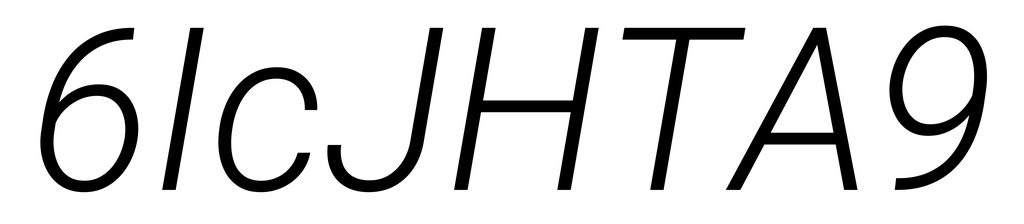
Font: Roboto-Italic_Light_Italic